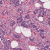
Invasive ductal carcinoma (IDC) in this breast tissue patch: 1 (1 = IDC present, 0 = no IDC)